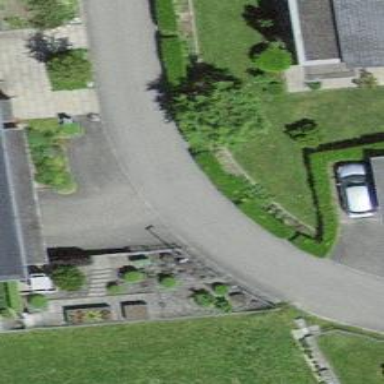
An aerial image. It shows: Residential road with asphalt surface.